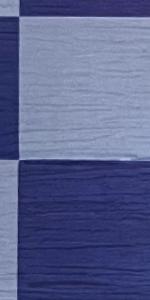
Label: Empty